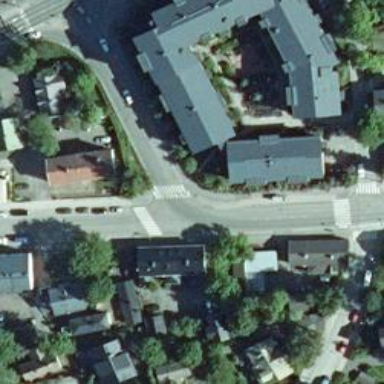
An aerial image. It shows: Footway crossing with marked asphalt surface.